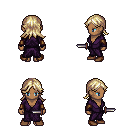
a pixel art fantasy rpg character, female body template, human, dark skin, purple robe, metal pants, white blonde loose hair, cloth bracers, brown shoes, dagger, four views (front, back, left, right), 2x2 character sprite sheet, small pixel art, hard edges, no anti-aliasing